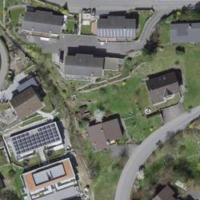
EUNIS habitat code: 54
Species observed at this site:
Hedera helix